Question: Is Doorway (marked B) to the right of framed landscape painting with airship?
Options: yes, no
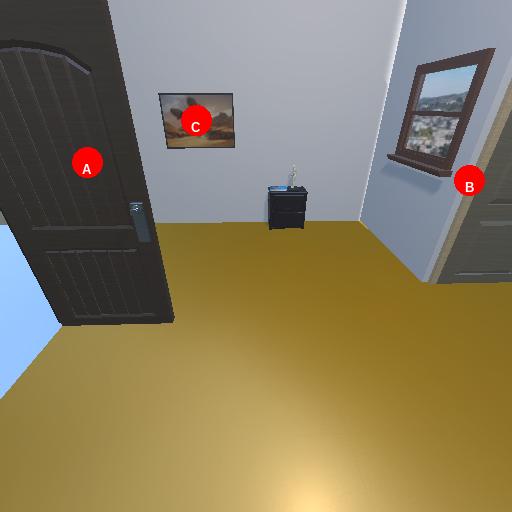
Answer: yes